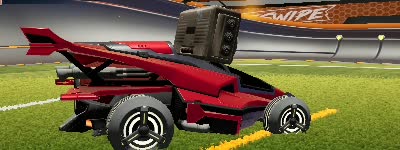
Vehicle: aftershock